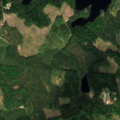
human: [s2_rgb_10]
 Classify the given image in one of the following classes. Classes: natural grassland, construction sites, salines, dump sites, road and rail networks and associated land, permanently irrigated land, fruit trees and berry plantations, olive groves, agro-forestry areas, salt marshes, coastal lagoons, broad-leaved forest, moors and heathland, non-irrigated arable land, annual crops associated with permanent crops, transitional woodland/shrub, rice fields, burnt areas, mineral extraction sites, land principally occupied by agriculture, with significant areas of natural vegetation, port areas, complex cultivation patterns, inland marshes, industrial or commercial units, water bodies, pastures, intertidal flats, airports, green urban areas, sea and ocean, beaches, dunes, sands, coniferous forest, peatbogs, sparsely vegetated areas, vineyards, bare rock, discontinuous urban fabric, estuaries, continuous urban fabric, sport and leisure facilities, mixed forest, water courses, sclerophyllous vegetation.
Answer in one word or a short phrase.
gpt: coniferous forest, transitional woodland/shrub, water bodies